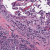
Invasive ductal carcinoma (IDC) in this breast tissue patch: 1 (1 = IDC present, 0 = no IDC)